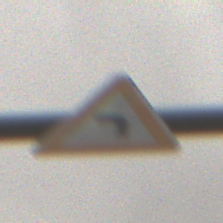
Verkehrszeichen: KurveLinks
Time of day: Midday
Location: Outdoor (Nature)
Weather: Overcast
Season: NotSpecified
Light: Natural